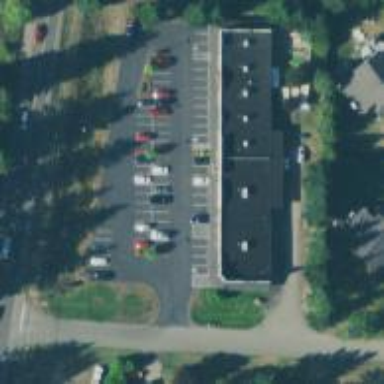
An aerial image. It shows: Veterinary facility.